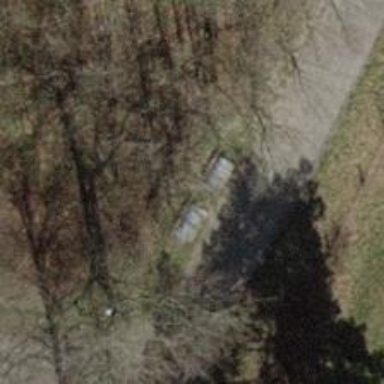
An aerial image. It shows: Bench.